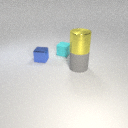
small cyan rubber cube to the left of large gray rubber cylinder